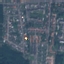
Land use / land cover class: Residential